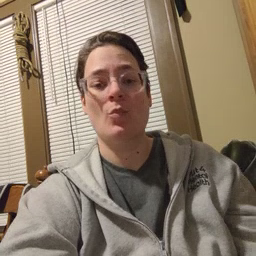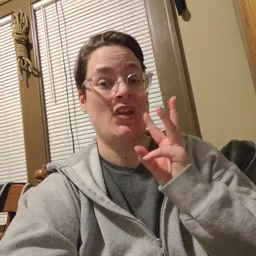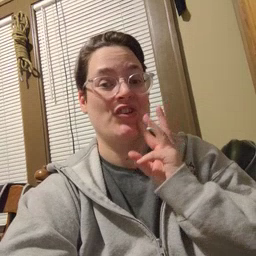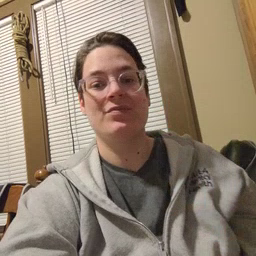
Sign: water